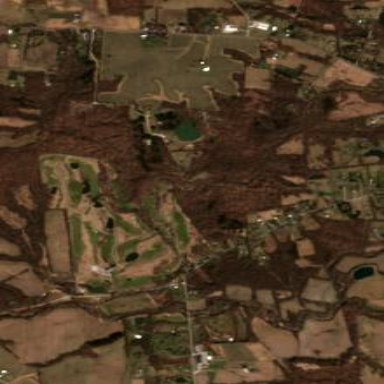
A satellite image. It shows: Golf course.